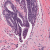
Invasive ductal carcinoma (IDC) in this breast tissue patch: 1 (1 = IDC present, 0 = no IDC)